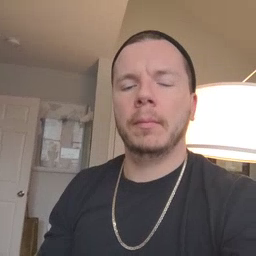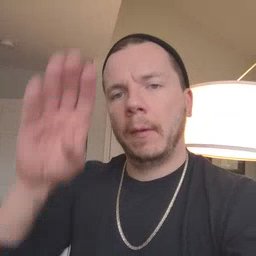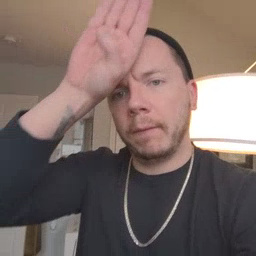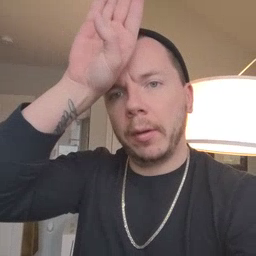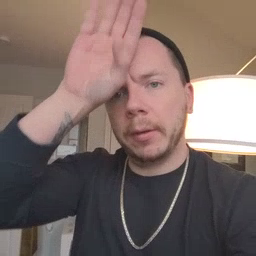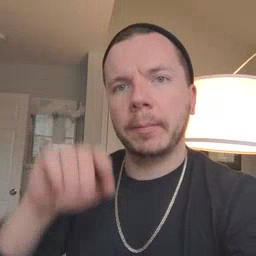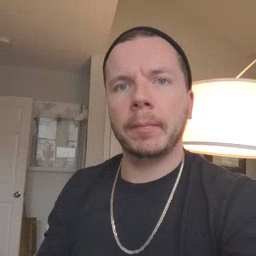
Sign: fireman